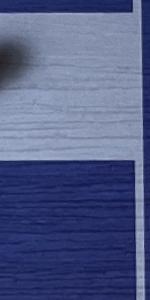
Label: Empty